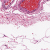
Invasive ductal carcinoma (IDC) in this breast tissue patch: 0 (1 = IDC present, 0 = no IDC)